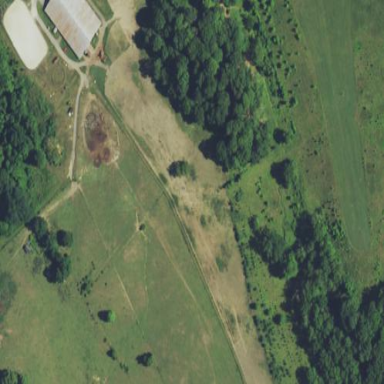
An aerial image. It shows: Farmyard area.